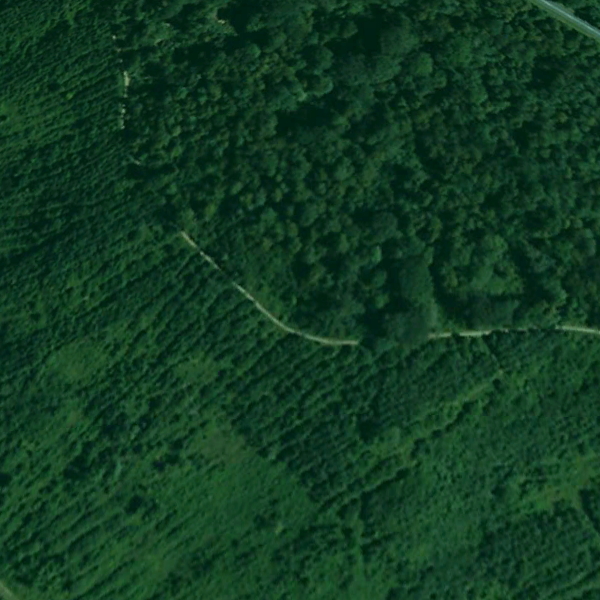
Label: Forest